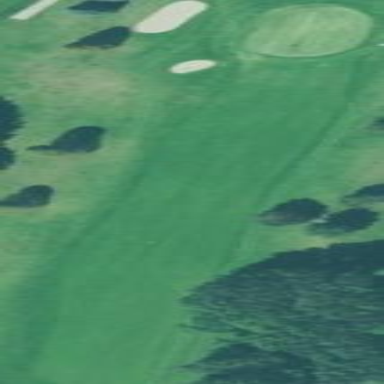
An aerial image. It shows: Golf fairway surrounded by grass.